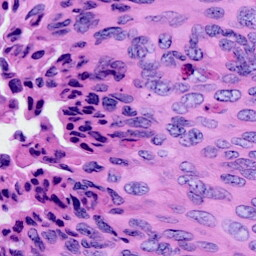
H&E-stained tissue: Cervix